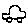
Label: car